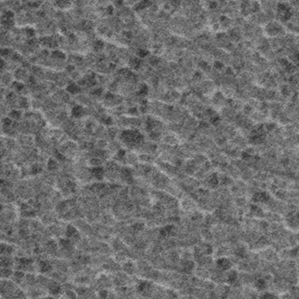
Label: frost